Question: I'd like to be able to put a gtk.ProgressBar in my gtk.Menu, but since menus only takes gtk.MenuItems and its subclasses, what I've done instead is take a plain gtk.MenuItem and tried adding my progress bar as a child to that. Since gtk.MenuItem is a subclass of gtk.Bin, it should be able to hold pretty much any widget.
Example:
'''
menu = gtk.Menu()
item = gtk.MenuItem()
button = gtk.ProgressBar()
button.pulse()
button.show()
item.add(button)
item.show()
menu.append(item)
'''
This runs just fine without pygtk complaining at all. However, my progress bar is simply not shown:

If I replace the progressbar with a gtk.Label, it's shown just fine.
Now to my questions:
1. How do I know which widgets it will take?
2. How do I trick it into letting me put other widgets in there?
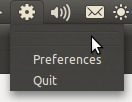
Answer: This is a limitation of Ubuntu's Application Indicators, see <URL>.